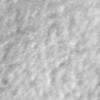
Label: no_change